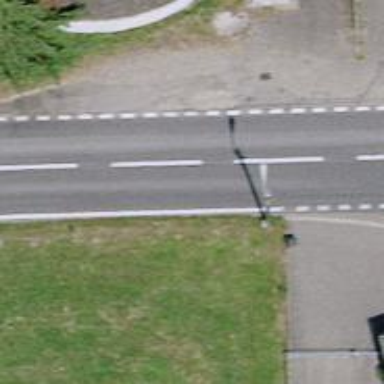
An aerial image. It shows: Power pole.